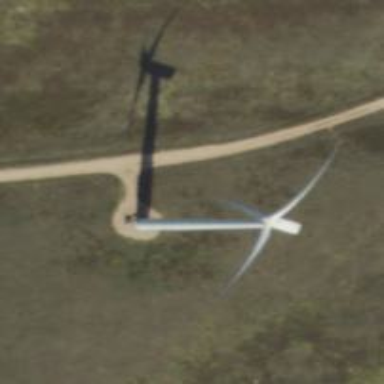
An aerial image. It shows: Wind generator powered by horizontal axis wind turbine.